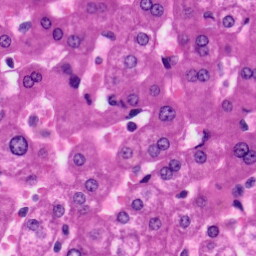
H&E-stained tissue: Liver